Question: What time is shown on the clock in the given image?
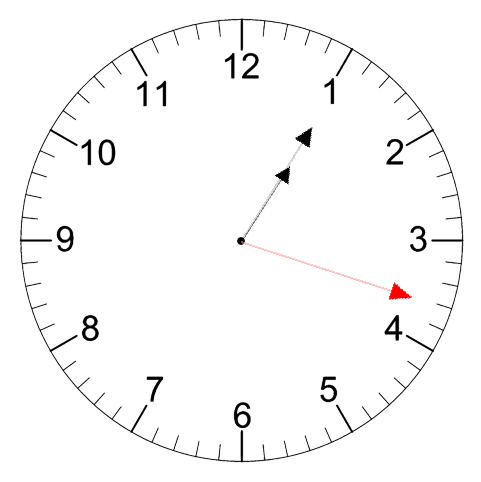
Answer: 01:05:18